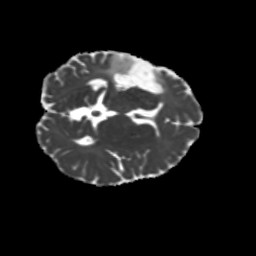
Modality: MD
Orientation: axial
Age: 36
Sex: female
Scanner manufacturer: siemens
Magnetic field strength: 3 T
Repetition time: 5.25 s
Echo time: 0.08 s